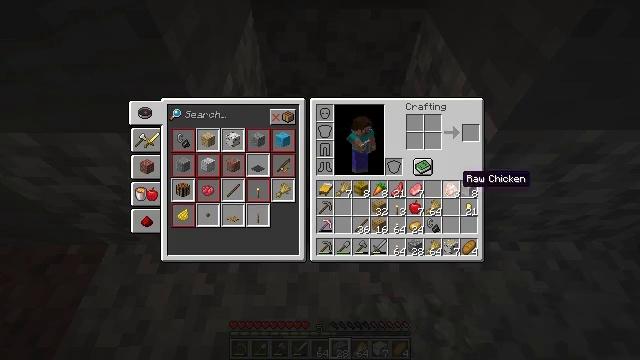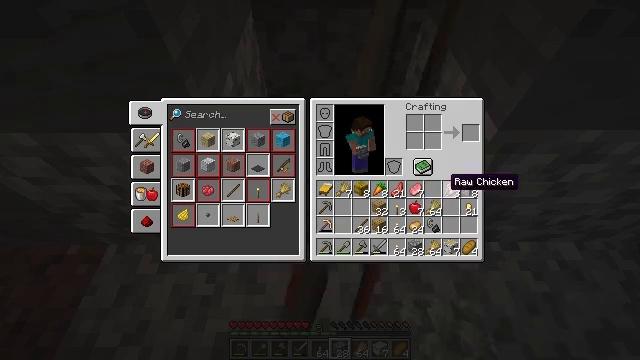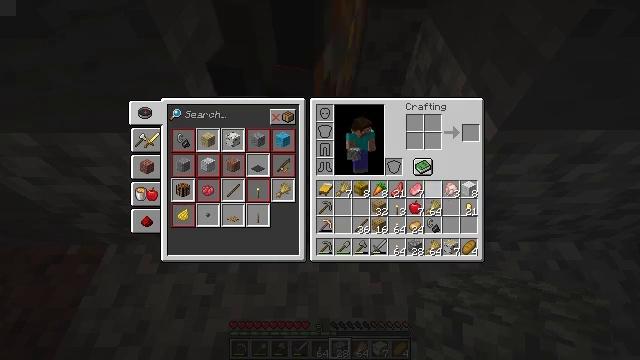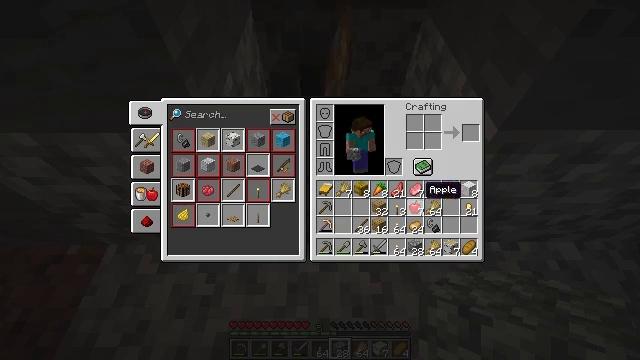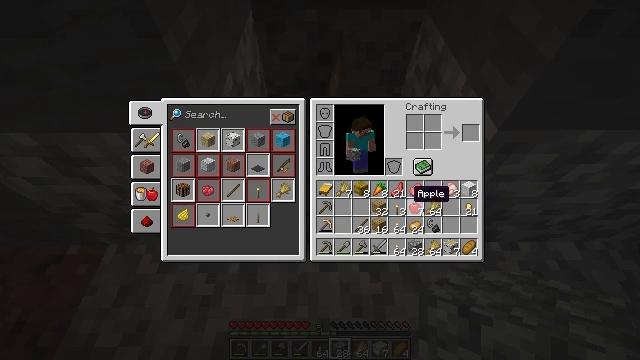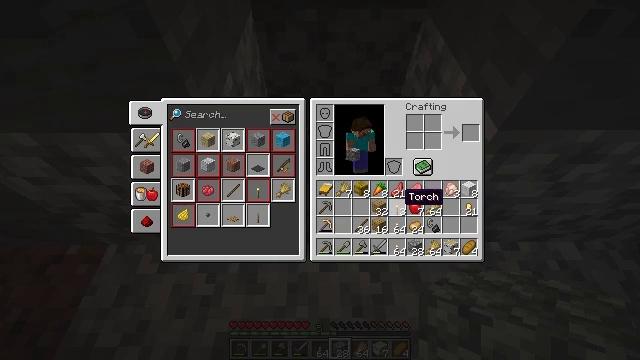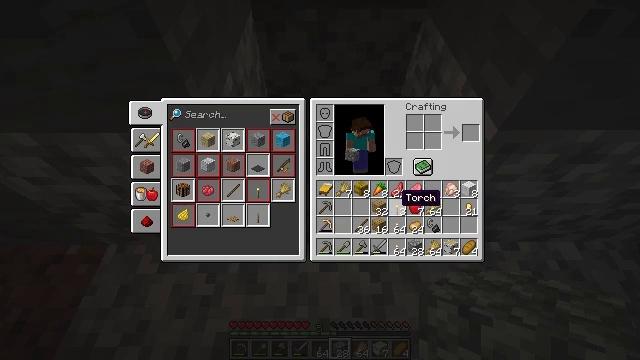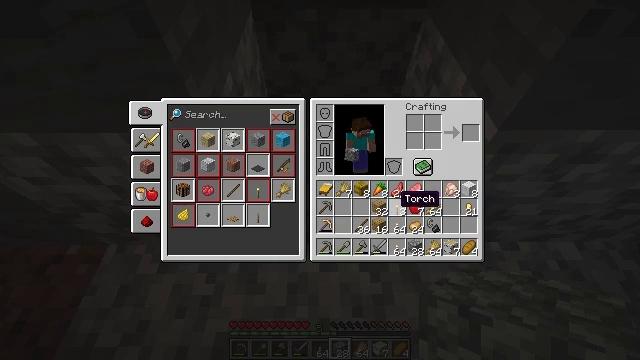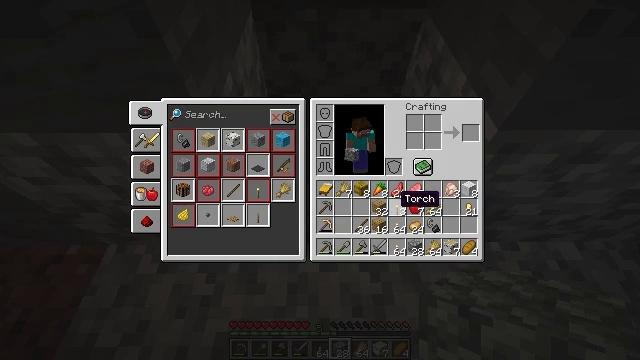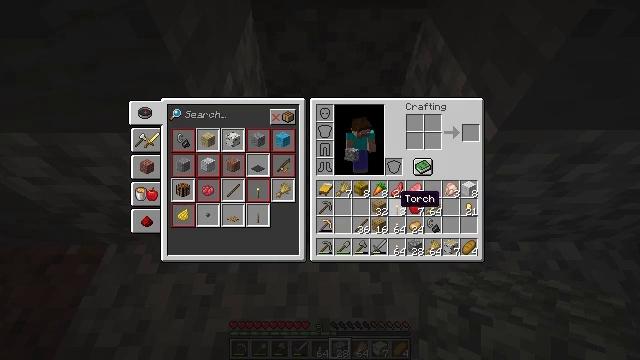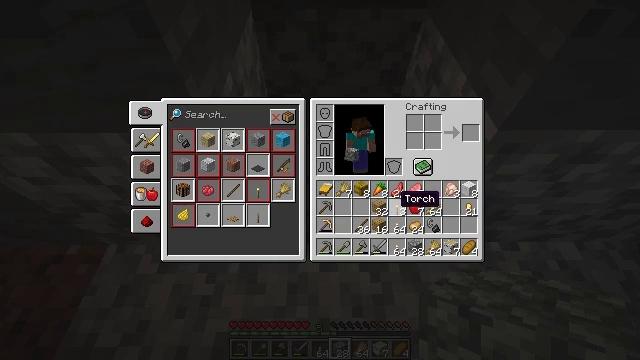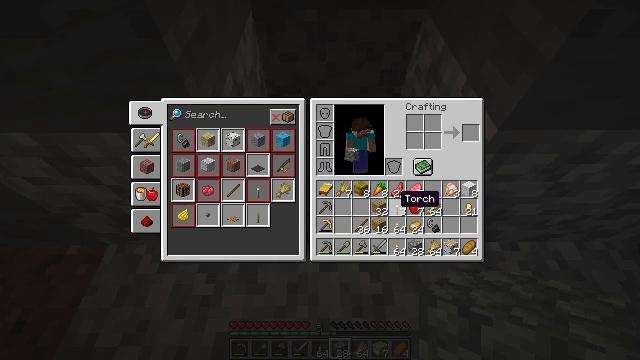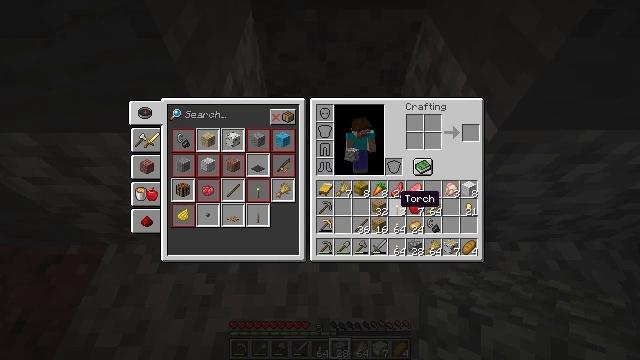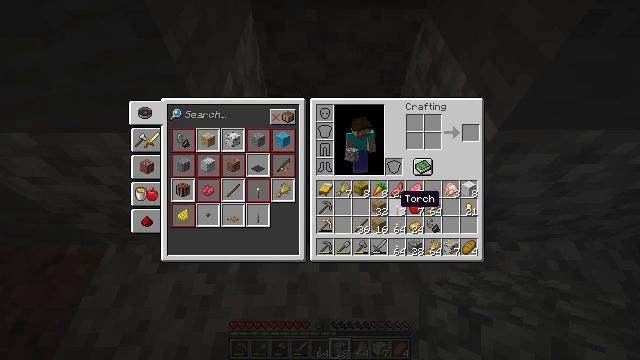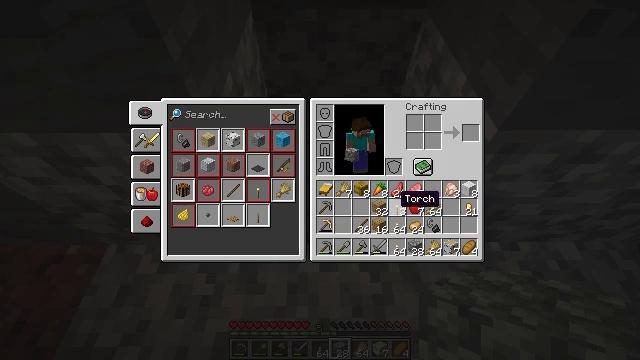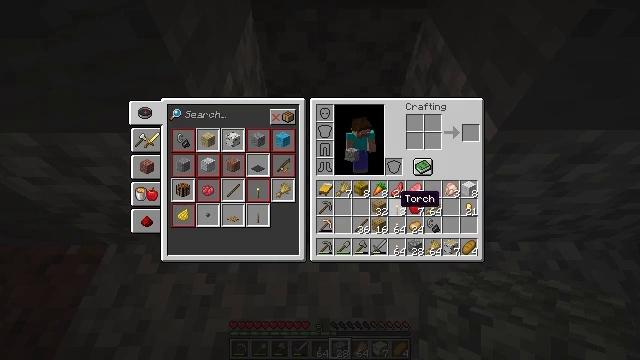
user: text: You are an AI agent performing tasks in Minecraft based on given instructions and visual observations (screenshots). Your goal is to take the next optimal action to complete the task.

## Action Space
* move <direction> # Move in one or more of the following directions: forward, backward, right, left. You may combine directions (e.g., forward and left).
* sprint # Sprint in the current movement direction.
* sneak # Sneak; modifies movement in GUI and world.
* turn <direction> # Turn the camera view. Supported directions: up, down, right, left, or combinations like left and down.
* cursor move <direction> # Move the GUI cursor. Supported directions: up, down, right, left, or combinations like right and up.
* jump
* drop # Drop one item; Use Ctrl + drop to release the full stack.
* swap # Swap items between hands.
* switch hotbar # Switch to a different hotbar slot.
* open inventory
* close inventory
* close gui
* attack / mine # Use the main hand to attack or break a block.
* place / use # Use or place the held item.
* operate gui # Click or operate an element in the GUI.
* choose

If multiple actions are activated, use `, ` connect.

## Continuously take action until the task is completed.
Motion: motion action
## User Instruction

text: Drop a gold nugget.
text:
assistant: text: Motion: cursor move left, open gui
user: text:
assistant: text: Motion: cursor move left
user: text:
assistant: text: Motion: cursor move left
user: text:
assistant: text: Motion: cursor move left
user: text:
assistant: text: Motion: cursor move left
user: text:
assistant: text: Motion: no_op
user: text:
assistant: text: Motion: no_op
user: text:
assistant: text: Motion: no_op
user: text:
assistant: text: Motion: no_op
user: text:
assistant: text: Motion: no_op
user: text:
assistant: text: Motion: no_op
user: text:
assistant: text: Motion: no_op
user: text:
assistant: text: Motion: no_op
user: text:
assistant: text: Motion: no_op
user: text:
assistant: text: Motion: no_op
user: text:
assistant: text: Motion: no_op
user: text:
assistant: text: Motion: no_op
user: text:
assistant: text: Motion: no_op
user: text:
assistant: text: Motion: no_op
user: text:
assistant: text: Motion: no_op
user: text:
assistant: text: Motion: no_op
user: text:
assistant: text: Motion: no_op
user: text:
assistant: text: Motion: no_op
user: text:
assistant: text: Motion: no_op
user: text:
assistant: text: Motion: no_op
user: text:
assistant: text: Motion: no_op
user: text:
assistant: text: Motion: no_op
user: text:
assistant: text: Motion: no_op
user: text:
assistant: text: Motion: no_op
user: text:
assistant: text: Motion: cursor move right